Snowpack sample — Buffalo Mountain, Silverthorne, Colorado, USA (2/22/26, 2:02 PM MST)
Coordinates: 39.622, -106.113
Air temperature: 33 °F
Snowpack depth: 63 cm
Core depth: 20 cm
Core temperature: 24.8 °F
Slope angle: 11°, slope face: 116°
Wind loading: low
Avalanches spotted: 0
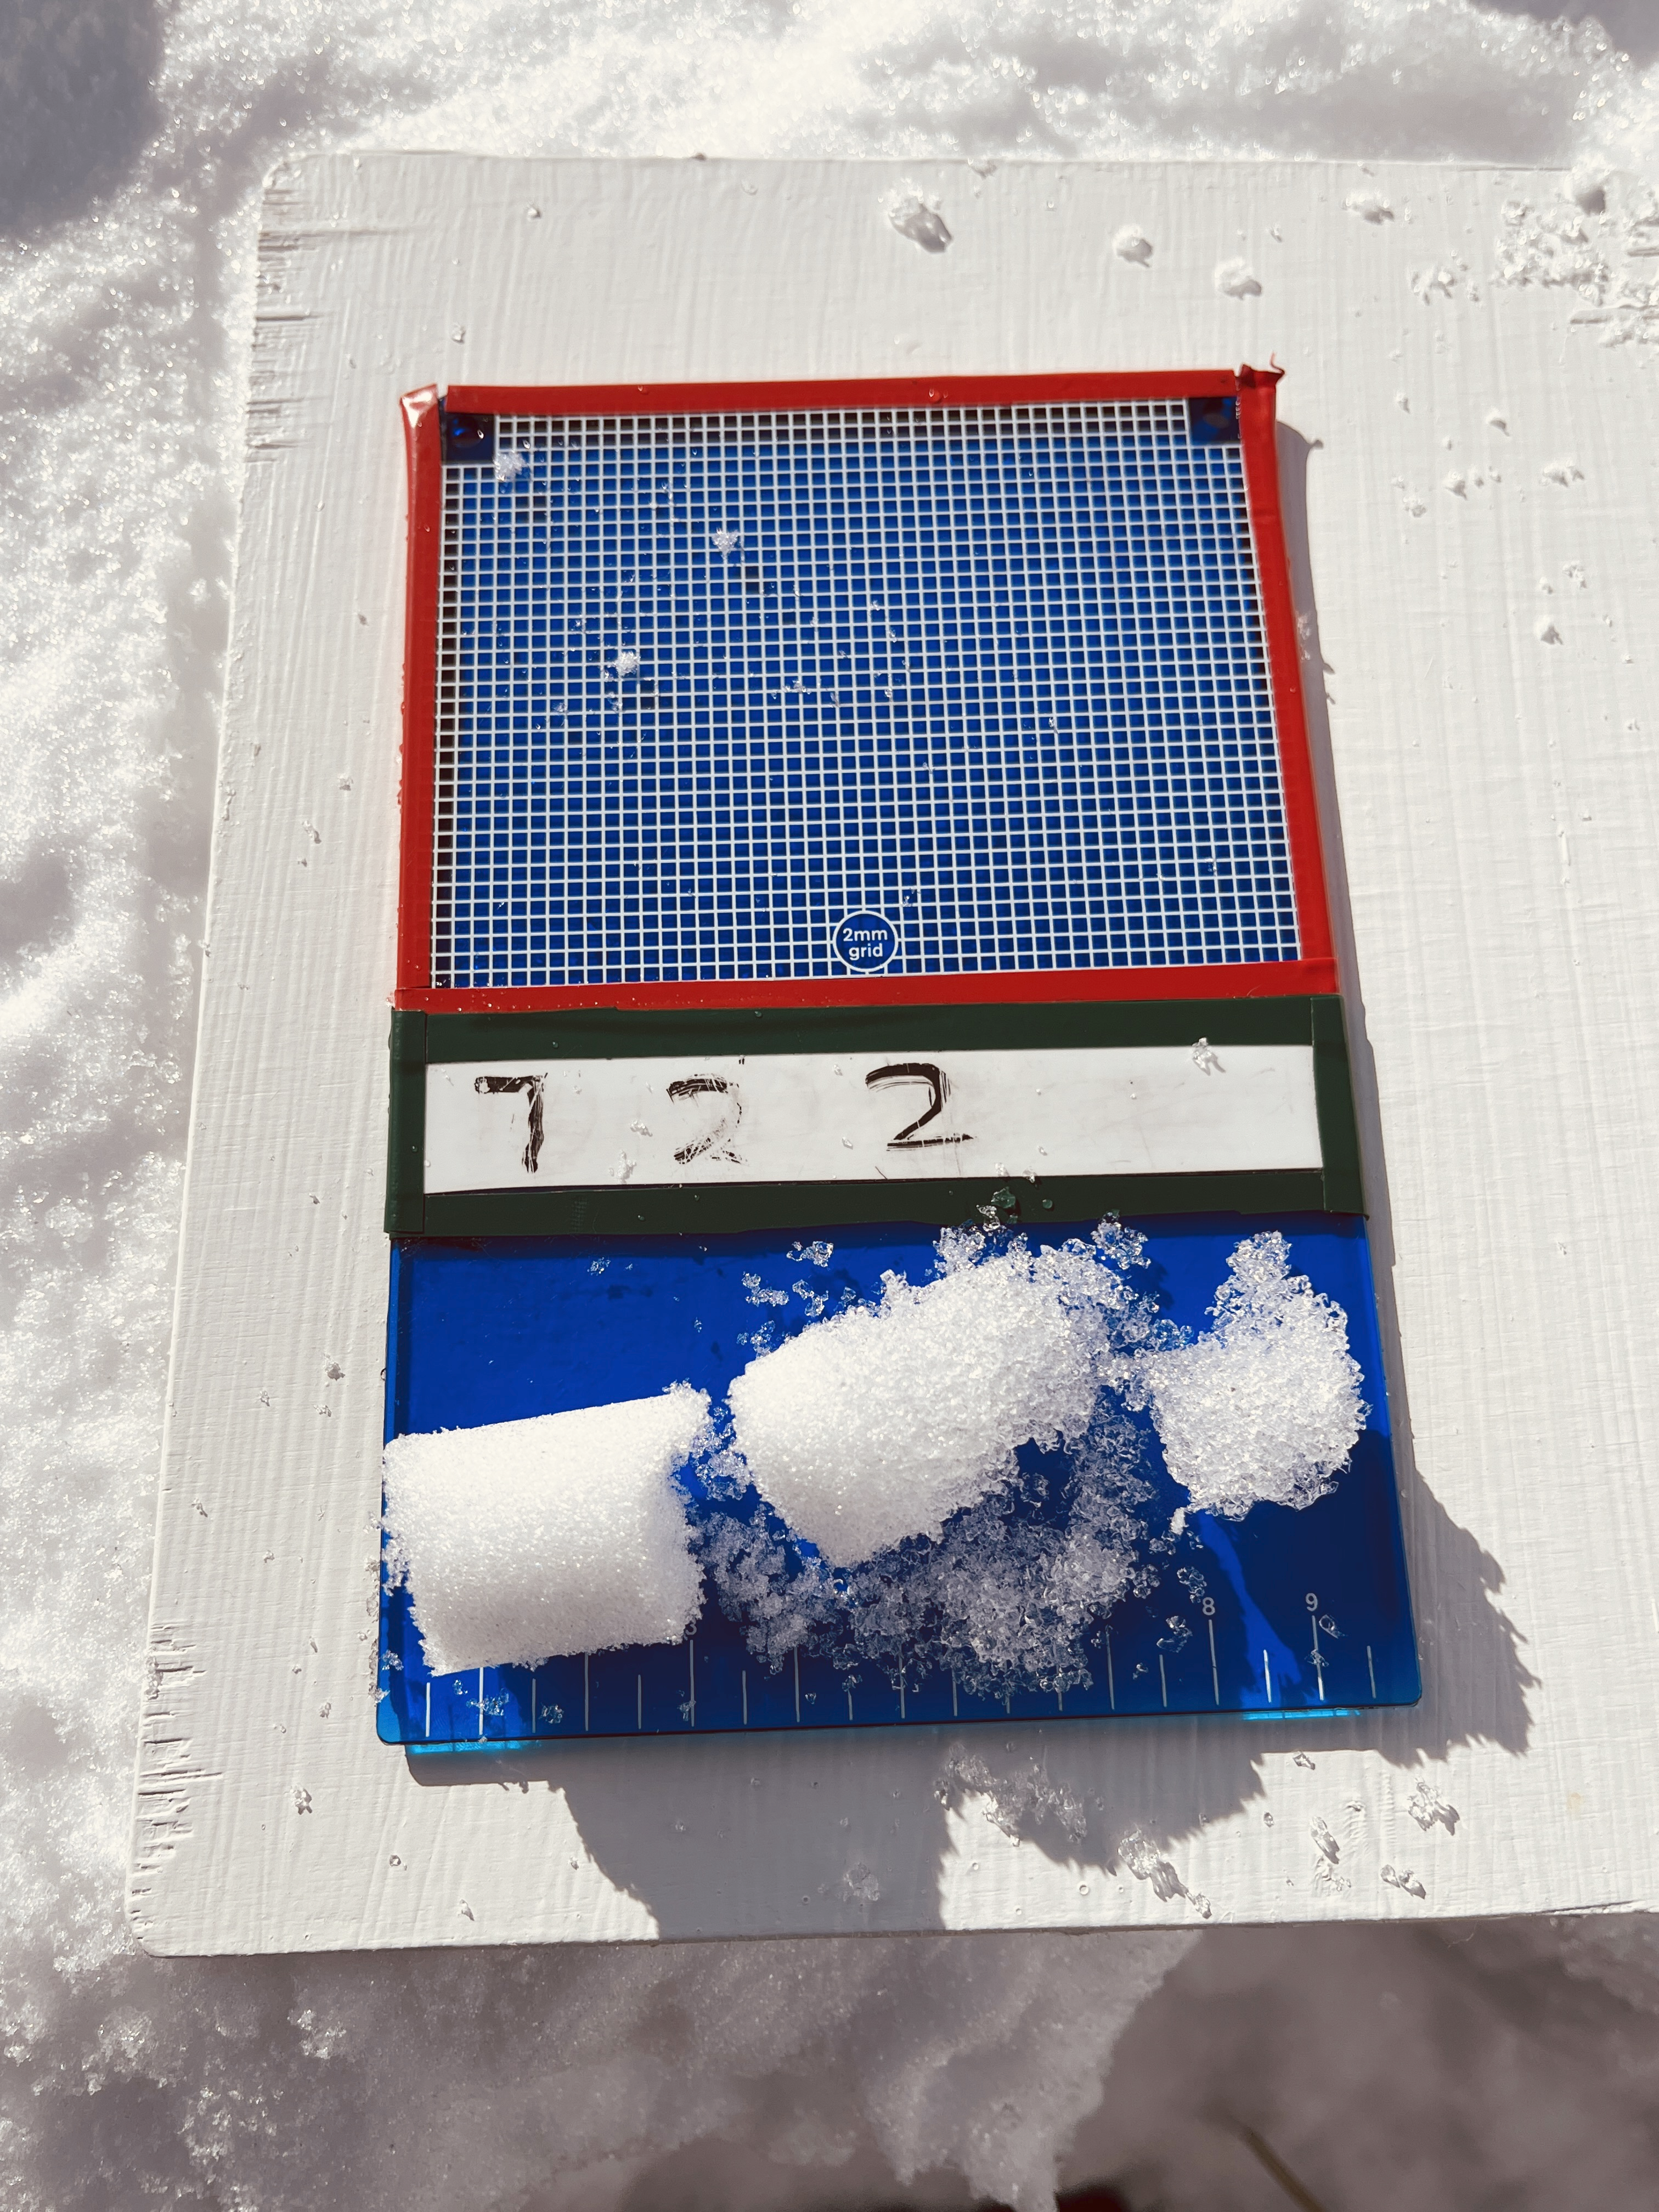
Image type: crystal_card
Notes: In a firebreak similar to site 1, minimal wind loading with no spotted avalanches (not many faces in view though)